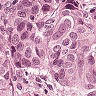
Metastatic tissue present: yes